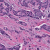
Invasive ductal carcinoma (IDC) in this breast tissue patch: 1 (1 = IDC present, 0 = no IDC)